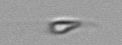
Label: Calciopappus